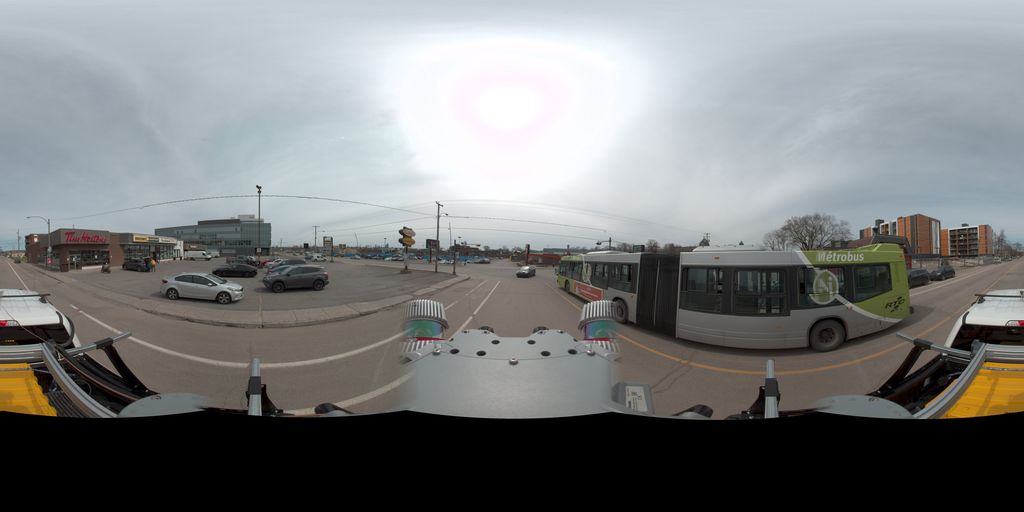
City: quebec_city